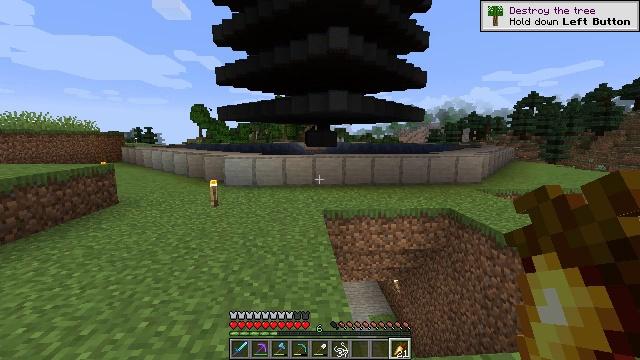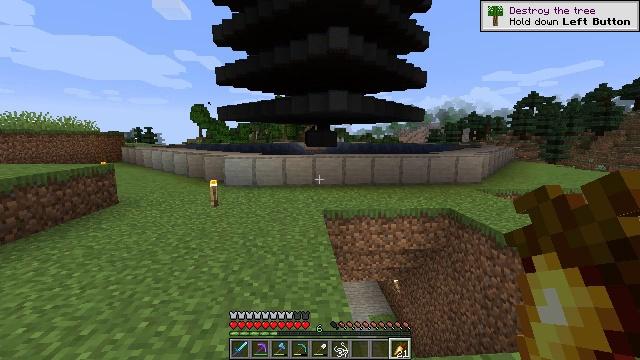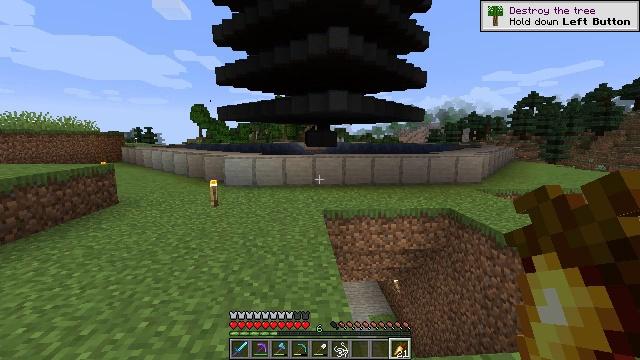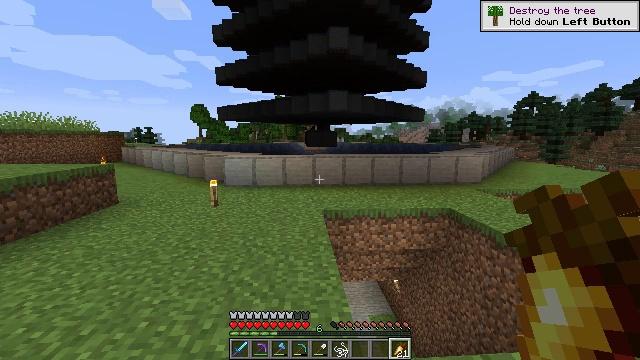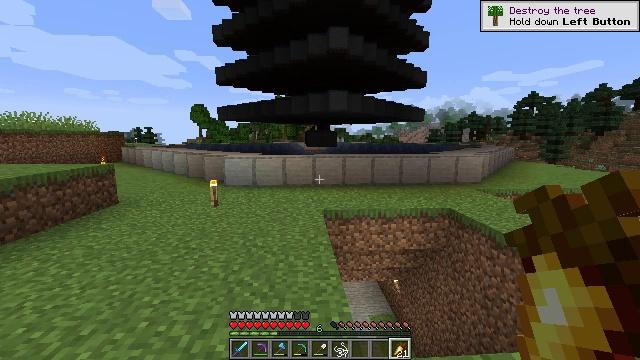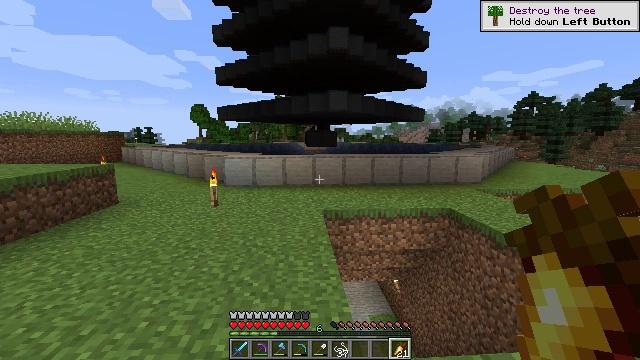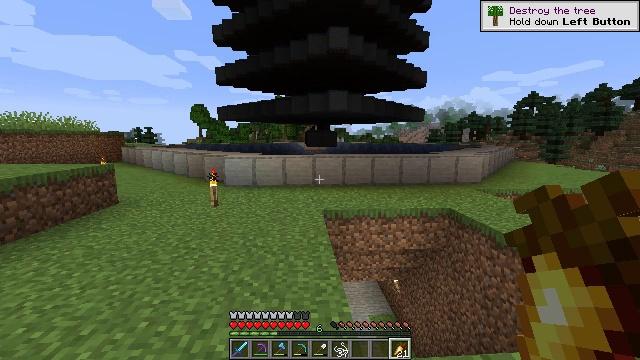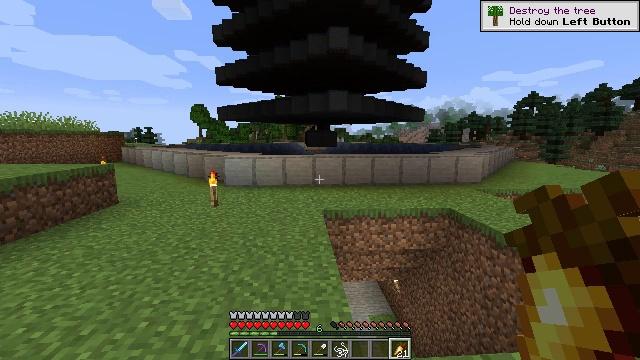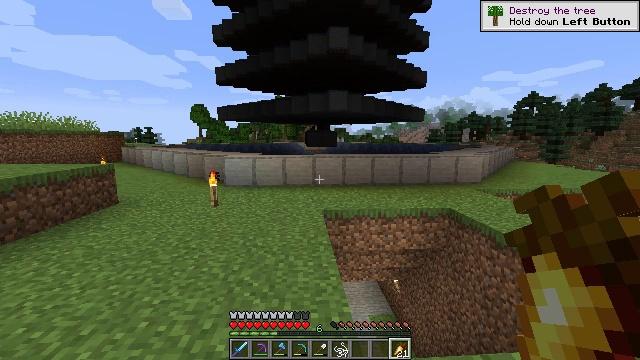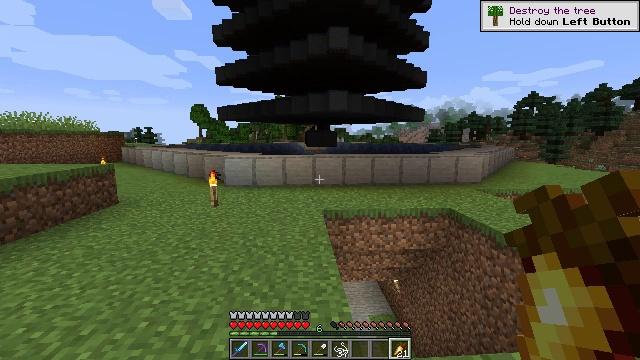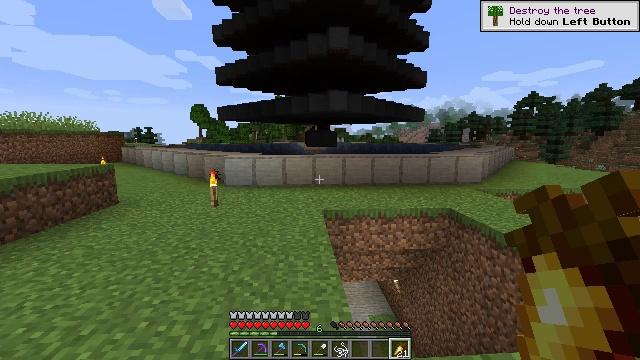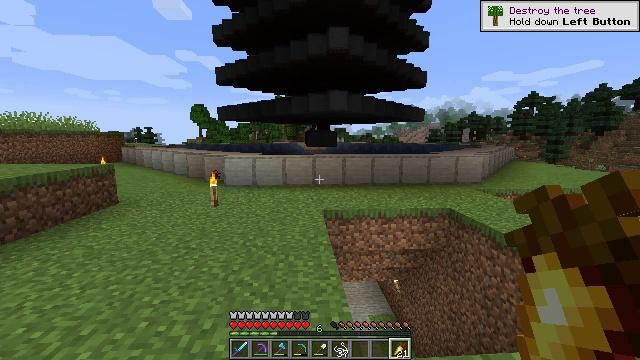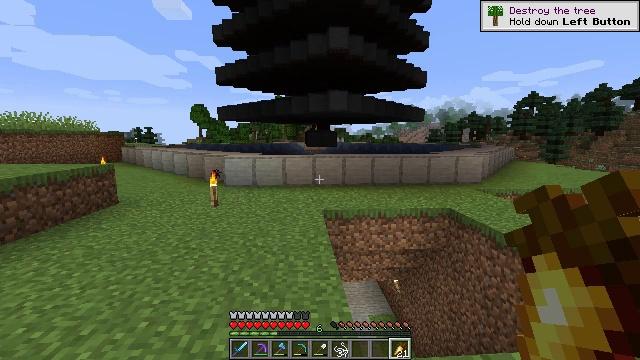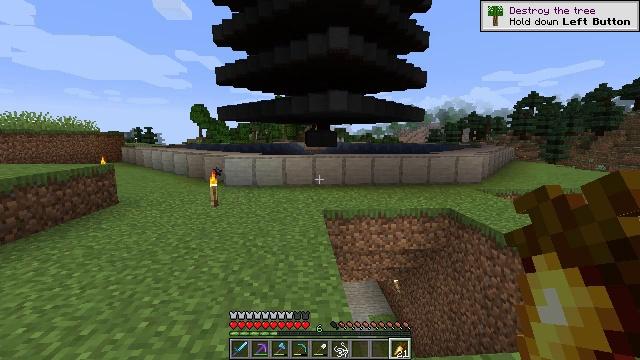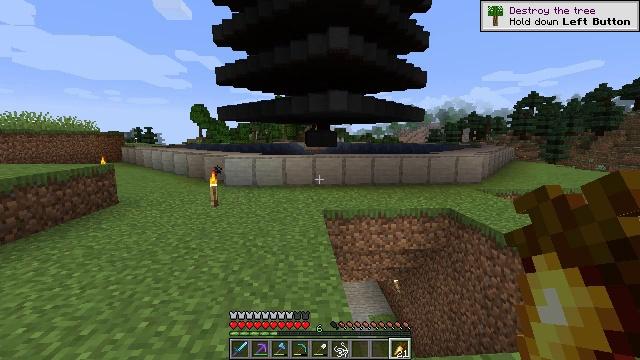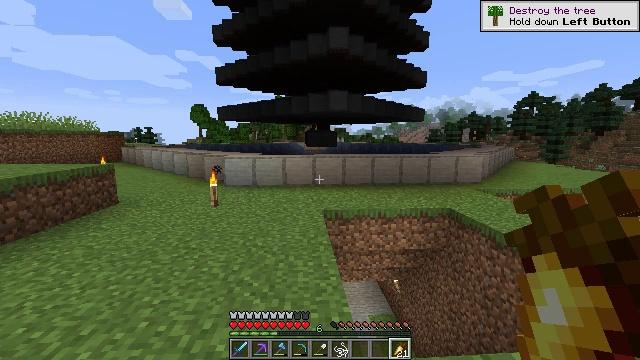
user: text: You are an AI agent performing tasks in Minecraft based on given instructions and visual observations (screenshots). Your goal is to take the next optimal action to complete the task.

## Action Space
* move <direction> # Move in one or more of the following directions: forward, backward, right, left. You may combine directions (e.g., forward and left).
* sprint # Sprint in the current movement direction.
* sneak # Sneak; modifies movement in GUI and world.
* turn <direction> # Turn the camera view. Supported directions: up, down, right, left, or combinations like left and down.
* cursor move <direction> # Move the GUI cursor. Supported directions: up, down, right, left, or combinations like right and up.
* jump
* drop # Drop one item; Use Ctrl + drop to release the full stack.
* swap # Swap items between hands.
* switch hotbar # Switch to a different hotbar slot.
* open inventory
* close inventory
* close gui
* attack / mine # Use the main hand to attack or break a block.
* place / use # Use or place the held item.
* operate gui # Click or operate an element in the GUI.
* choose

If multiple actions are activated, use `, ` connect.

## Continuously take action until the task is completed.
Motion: motion action
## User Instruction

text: Open the furnace and craft a smooth stone.
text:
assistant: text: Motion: no_op
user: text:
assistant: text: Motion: no_op
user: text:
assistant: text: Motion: no_op
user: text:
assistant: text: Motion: no_op
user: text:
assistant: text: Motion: no_op
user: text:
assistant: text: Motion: no_op
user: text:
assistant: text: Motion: no_op
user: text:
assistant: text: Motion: no_op
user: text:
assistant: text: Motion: no_op
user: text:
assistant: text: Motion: no_op
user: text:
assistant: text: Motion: no_op
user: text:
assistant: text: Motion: no_op
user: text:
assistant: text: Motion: no_op
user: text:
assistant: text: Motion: no_op
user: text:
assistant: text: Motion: no_op
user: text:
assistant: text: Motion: no_op
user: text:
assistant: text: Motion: no_op
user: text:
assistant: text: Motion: no_op
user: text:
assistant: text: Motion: no_op
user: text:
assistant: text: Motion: no_op
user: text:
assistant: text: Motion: no_op
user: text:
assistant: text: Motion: no_op
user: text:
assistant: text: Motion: no_op
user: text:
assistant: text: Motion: no_op
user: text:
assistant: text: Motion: no_op
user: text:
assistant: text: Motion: no_op
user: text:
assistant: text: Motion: no_op
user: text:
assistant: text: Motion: no_op
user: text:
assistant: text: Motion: no_op
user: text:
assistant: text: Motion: no_op